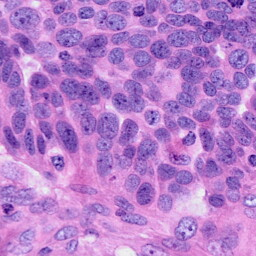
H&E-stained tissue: Ovarian